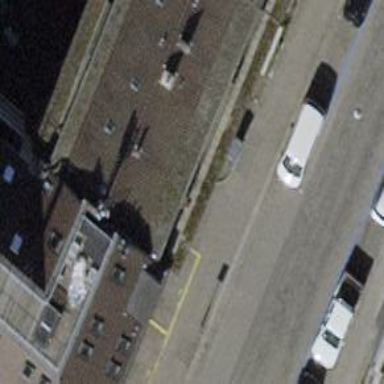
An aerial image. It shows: Service road with asphalt surface running through building passage tunnel.